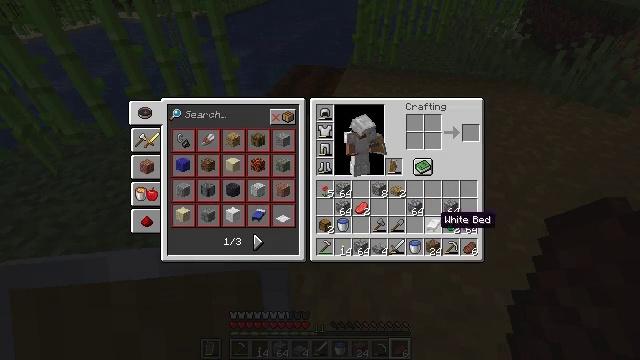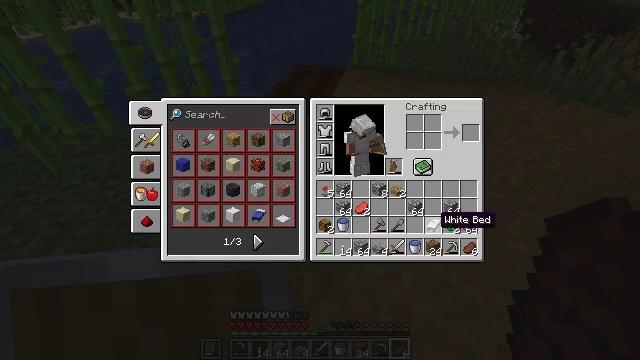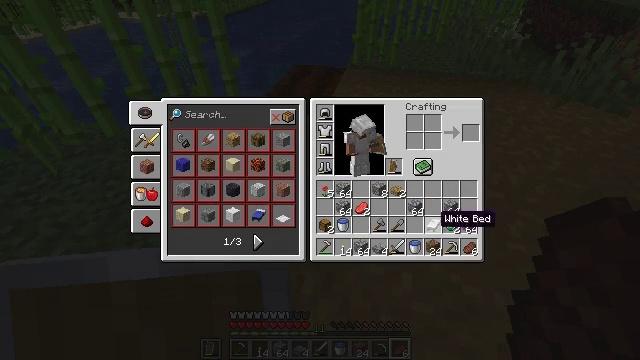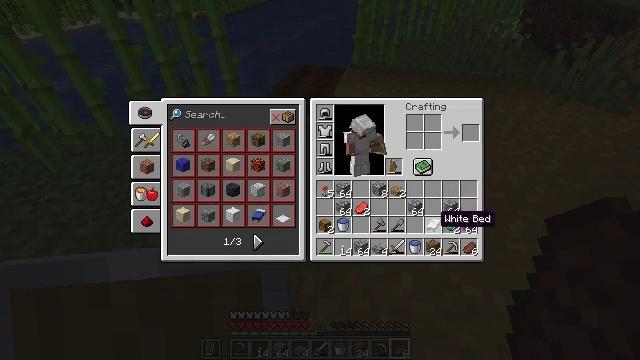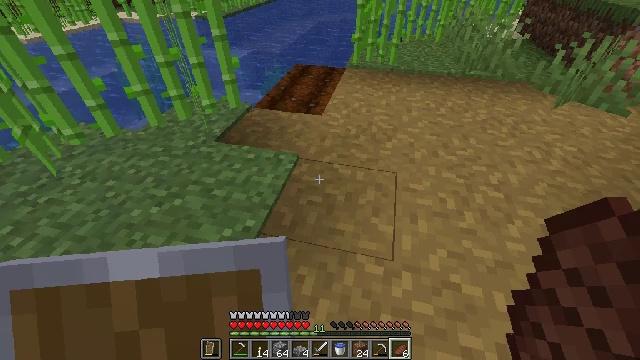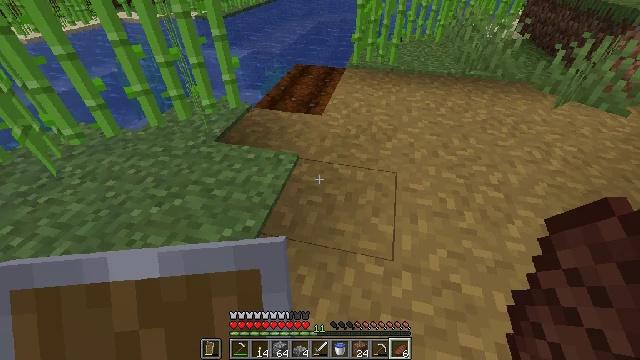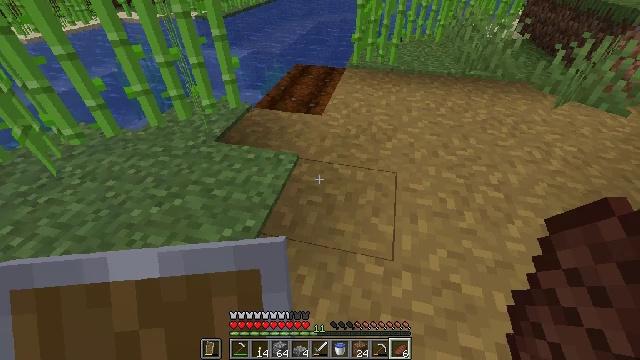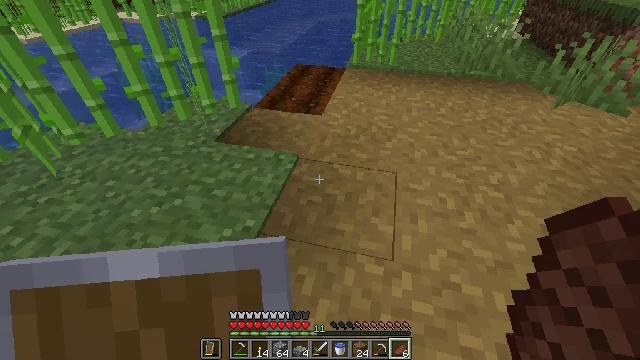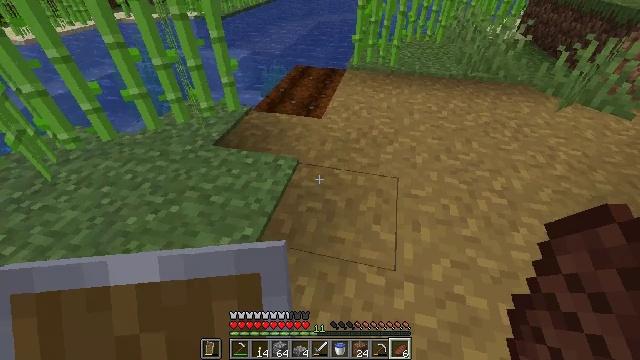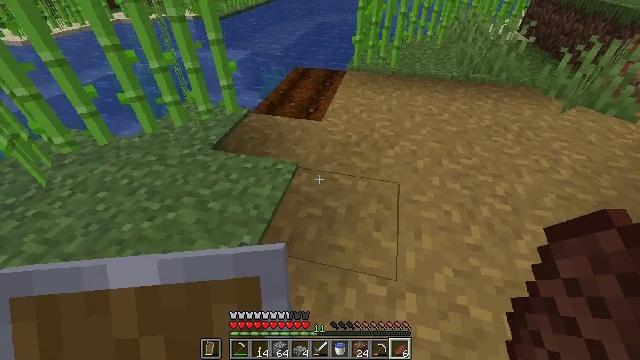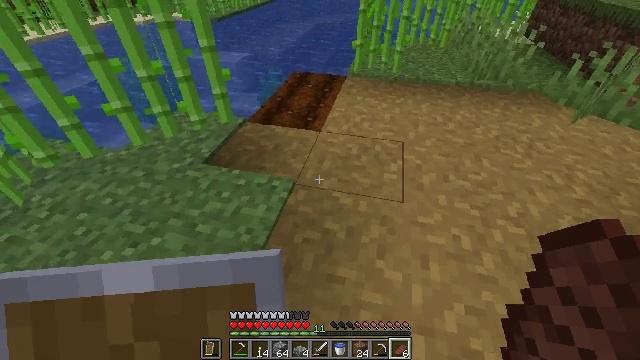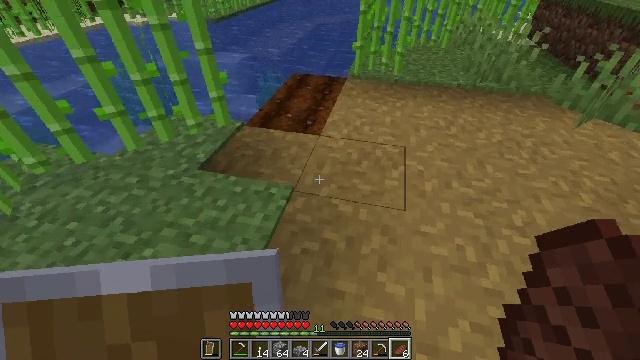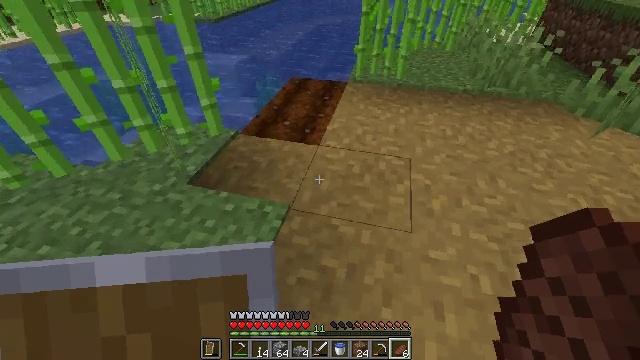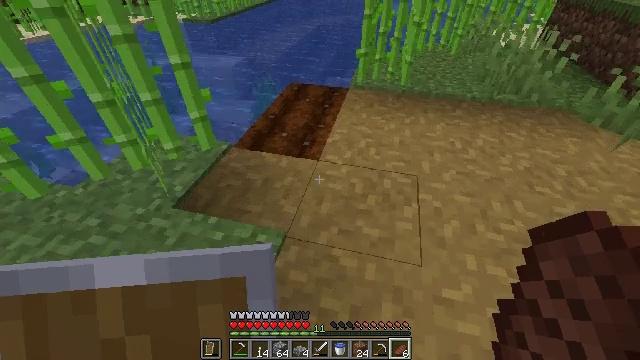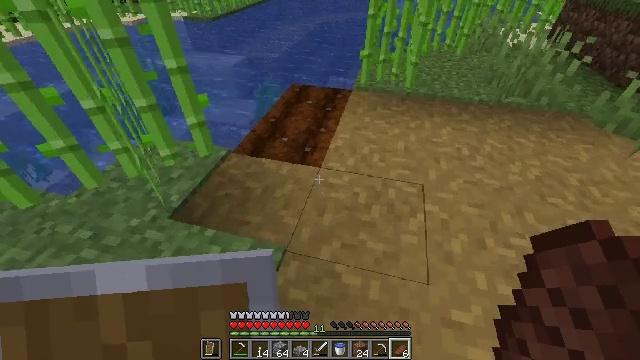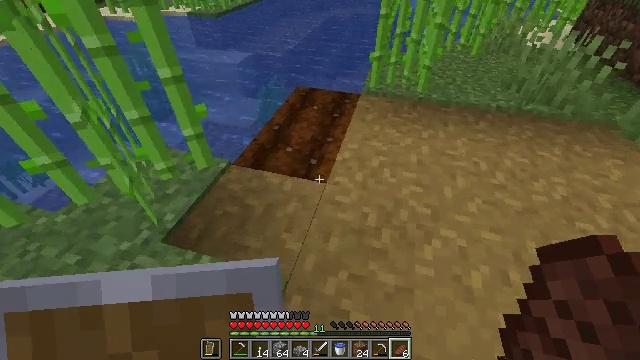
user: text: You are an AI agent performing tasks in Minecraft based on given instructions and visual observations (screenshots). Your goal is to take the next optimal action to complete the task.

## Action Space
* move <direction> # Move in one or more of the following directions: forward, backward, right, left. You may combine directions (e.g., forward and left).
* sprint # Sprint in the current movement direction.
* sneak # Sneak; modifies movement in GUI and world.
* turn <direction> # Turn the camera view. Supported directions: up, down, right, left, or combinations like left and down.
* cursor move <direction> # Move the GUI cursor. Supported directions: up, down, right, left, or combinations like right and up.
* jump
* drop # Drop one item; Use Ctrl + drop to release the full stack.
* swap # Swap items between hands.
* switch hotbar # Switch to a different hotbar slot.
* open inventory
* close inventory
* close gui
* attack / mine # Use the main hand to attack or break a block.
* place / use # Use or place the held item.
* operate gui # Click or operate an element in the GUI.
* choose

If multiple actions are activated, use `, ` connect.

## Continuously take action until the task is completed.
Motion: motion action
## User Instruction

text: Reclaim farmland by breaking it.
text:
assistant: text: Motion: no_op
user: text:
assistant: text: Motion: no_op
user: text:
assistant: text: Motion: no_op
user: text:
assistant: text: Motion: close inventory
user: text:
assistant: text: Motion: close inventory
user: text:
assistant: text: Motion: close inventory
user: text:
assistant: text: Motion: no_op
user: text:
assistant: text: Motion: move forward
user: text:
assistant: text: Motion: move forward
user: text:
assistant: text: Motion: move forward
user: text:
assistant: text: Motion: move forward
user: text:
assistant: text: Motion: move forward
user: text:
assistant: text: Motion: move forward
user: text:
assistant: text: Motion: move forward
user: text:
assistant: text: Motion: move forward, turn left
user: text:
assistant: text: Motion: move forward, turn left
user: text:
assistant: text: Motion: move forward
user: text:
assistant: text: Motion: move forward, turn down
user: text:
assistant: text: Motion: move forward, turn down
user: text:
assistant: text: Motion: move forward, turn left and down
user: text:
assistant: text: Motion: turn left and down
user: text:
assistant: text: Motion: turn down, attack / mine
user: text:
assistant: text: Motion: turn down, attack / mine
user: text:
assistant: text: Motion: turn right and down, attack / mine
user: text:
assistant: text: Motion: turn right and down, attack / mine
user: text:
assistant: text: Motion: turn right and down, attack / mine
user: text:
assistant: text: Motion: turn right, attack / mine
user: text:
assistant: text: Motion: turn right, attack / mine
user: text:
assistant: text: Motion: attack / mine
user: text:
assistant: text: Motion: turn right, attack / mine